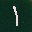
Label: 1